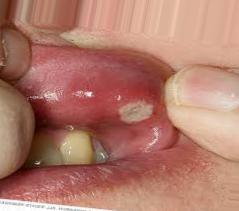
Condition: Mouth Ulcer